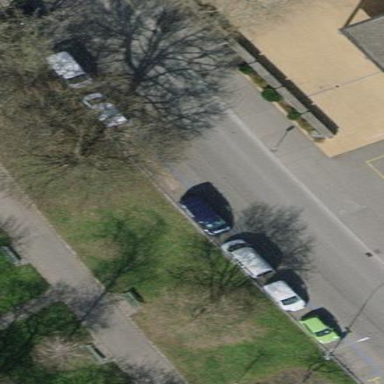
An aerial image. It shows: Parking area with blue asphalt surface along the street side. The parking spaces are oriented parallel to the road.